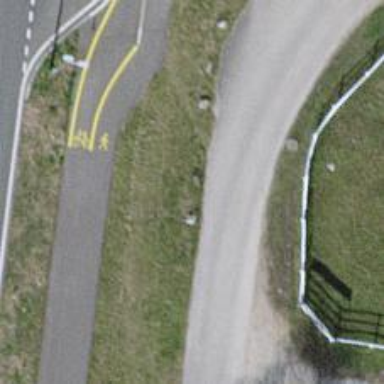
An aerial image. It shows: Block barrier.